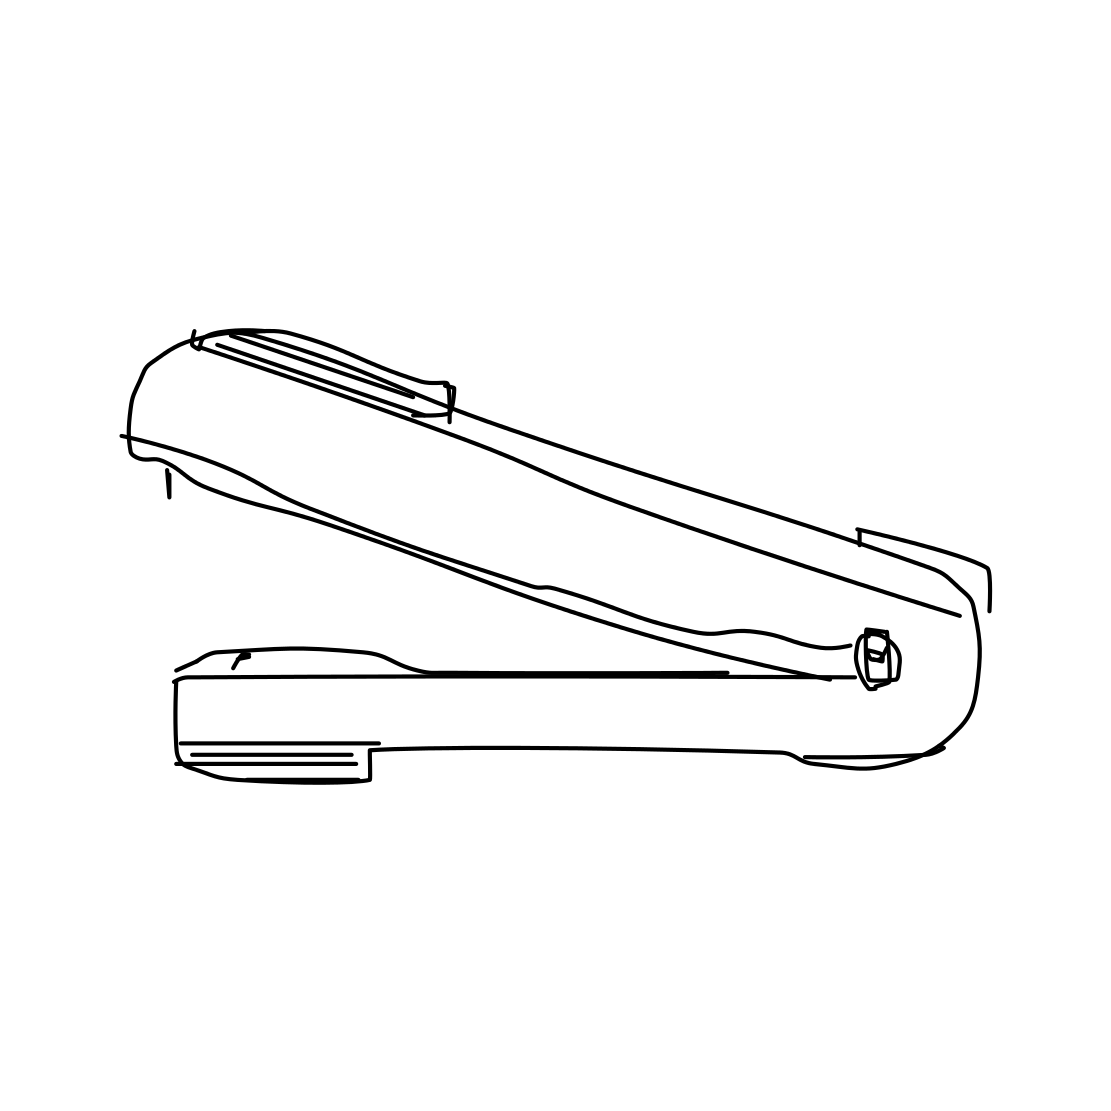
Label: stapler